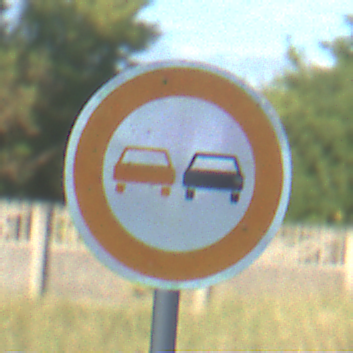
Verkehrszeichen: Ueberholverbot
Umgebung: Outdoor, Nature
Tageszeit: MorningAfternoon
Wetter: Clear
Licht: Natural
Jahreszeit: NotSpecified
Kontrast: HighContrast